Interaction volume radius: 5 \u00c5
Interaction volume height: 25 \u00c5
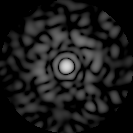
Disorder parameter: 0.7932